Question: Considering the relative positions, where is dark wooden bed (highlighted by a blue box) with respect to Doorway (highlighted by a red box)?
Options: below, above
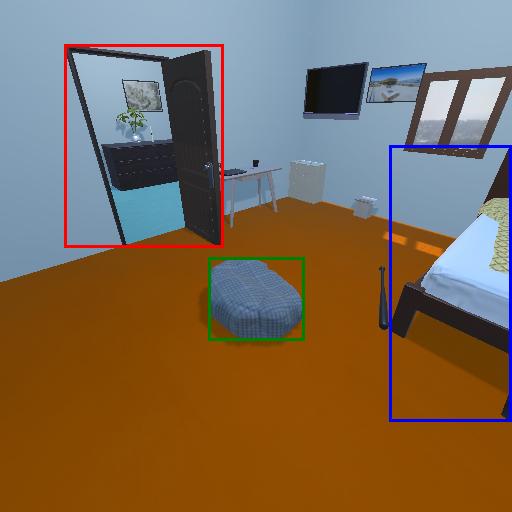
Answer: below